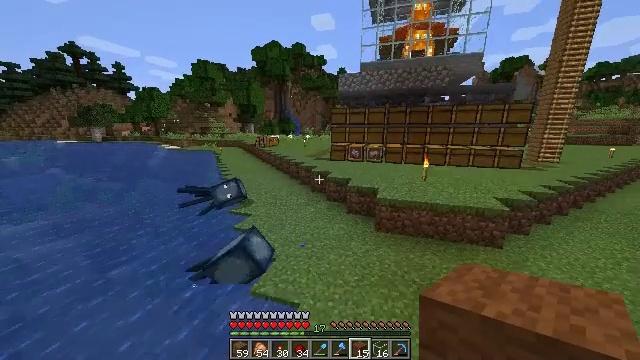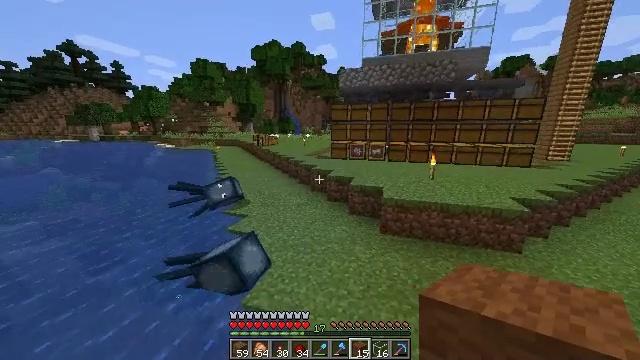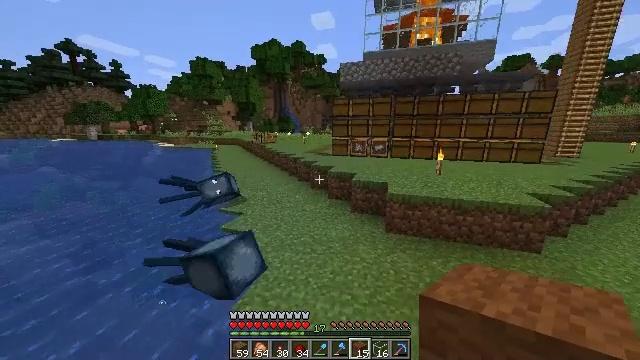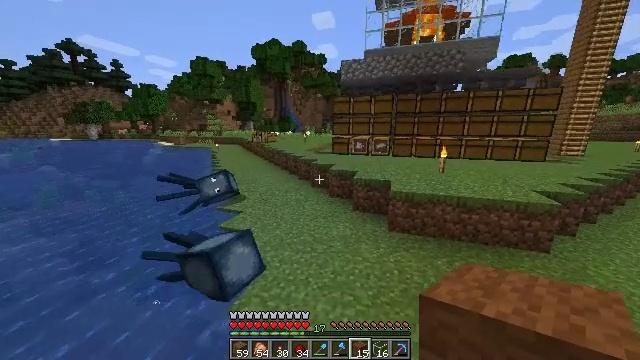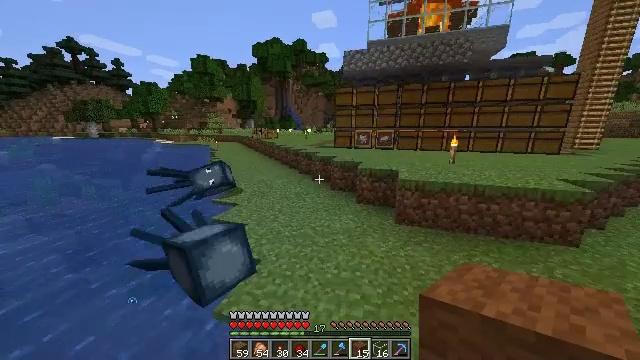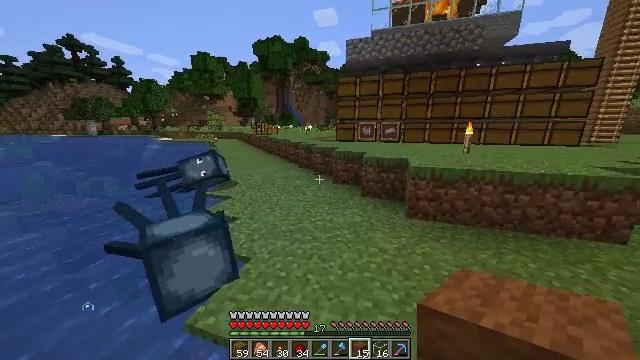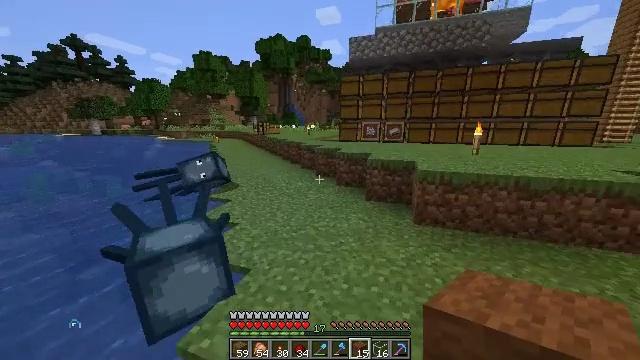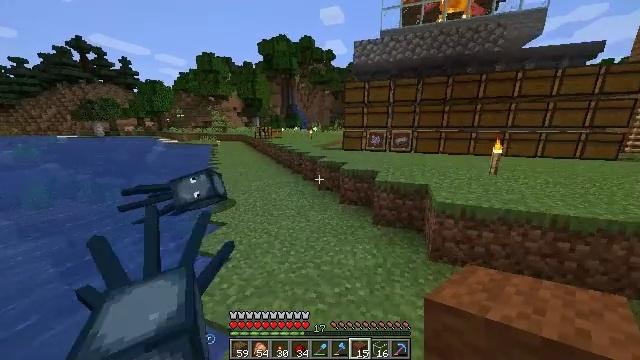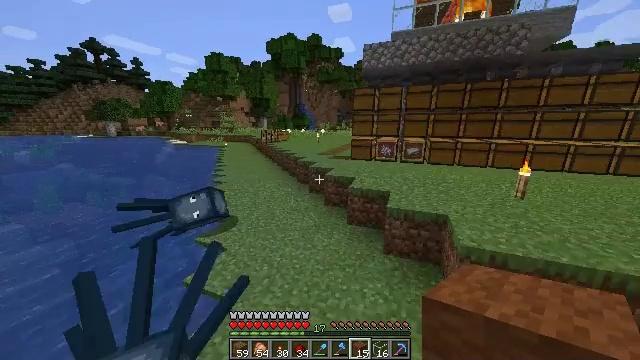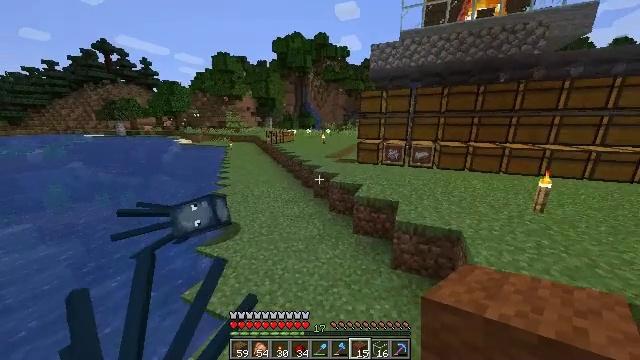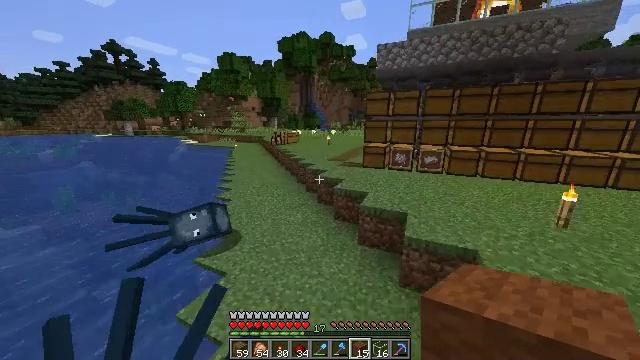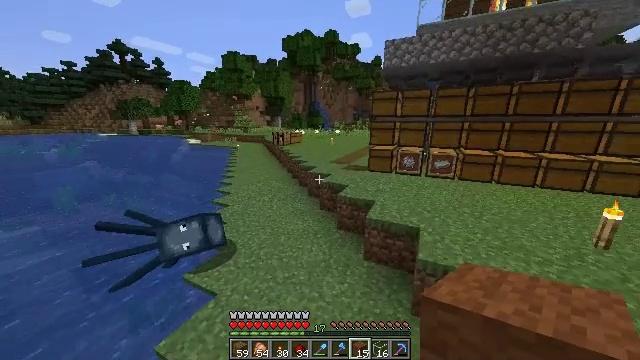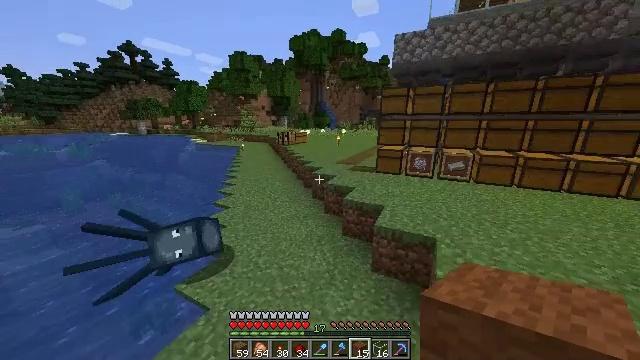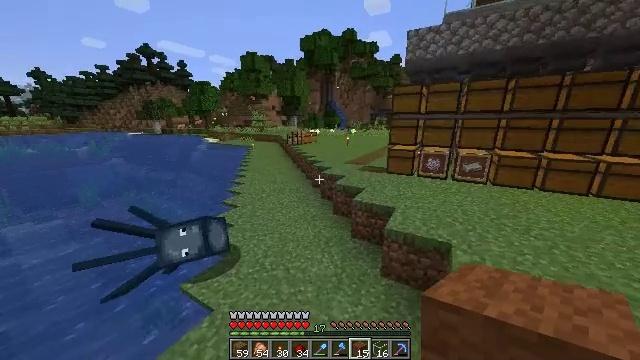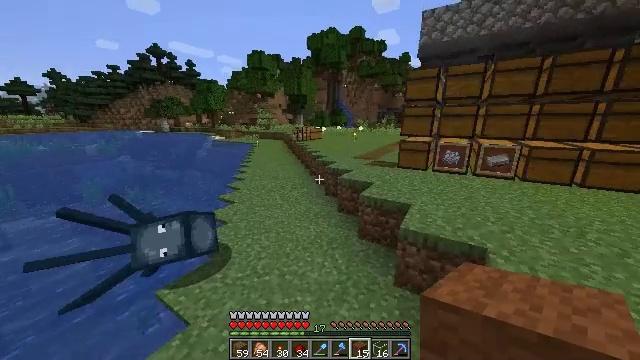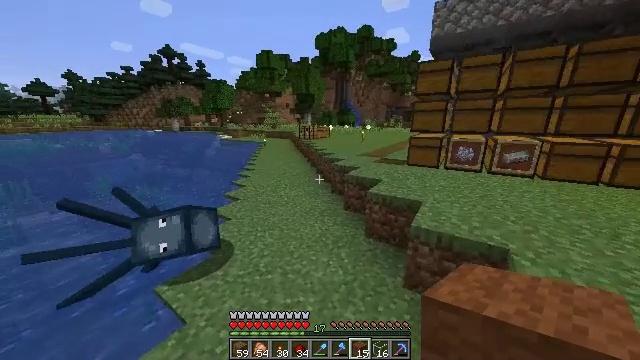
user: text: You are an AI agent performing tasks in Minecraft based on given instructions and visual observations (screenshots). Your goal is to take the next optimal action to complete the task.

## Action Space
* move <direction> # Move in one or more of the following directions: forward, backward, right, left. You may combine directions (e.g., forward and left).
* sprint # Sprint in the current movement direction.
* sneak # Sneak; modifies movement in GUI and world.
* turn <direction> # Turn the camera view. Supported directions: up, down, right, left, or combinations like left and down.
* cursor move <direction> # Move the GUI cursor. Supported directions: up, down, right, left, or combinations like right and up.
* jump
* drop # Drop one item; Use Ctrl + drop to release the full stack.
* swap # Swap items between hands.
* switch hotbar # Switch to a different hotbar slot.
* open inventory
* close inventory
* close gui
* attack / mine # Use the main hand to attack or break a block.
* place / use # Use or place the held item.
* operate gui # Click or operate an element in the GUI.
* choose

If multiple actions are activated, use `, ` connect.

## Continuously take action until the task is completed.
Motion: motion action
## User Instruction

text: Craft a brown bed using wool and a crafting table.
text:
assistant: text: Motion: move forward, jump
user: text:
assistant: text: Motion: move forward, jump
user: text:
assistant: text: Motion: move forward, jump
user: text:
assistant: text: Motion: move forward, jump
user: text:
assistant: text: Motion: move forward, jump
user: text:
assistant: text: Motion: move forward, sprint, jump
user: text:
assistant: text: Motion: move forward, sprint, jump
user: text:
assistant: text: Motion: move forward, sprint, turn left, jump
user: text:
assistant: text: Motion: move forward, sprint, turn left, jump
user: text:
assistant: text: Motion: move forward, turn left, jump
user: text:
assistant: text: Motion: move forward, turn left, jump
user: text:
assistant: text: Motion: move forward, turn left, jump
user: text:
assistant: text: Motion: move forward, turn left, jump
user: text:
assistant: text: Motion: move forward, turn left, jump
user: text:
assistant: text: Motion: move forward, turn left, jump
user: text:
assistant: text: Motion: move forward, turn left, jump
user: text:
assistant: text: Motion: move forward, sprint, turn left, jump
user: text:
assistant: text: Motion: move forward, sprint, jump
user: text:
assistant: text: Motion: move forward, sprint, jump
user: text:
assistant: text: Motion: move forward, sprint, jump
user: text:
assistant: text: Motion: move forward, jump
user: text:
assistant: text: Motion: move forward, jump
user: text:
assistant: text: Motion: move forward, jump
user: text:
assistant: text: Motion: move forward, jump
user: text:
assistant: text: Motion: move forward, turn right, jump
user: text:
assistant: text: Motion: move forward, turn right, jump
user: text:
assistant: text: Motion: move forward, turn right and down, jump
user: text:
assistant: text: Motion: move forward, turn right, jump
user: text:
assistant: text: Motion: move forward, turn right, jump
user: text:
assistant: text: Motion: move forward, sprint, turn right, jump